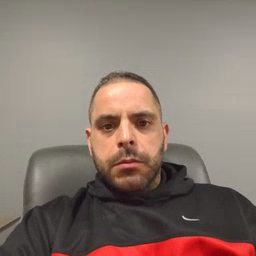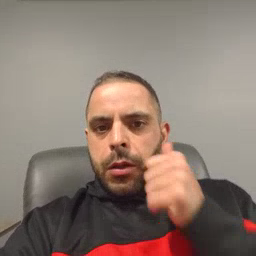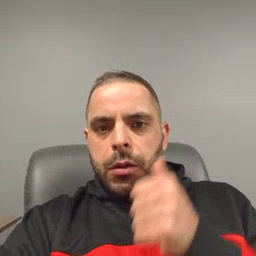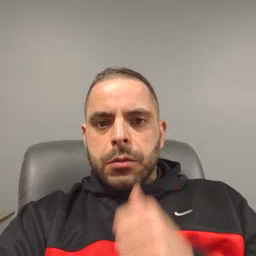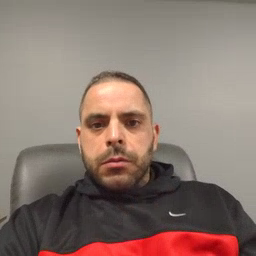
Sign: girl